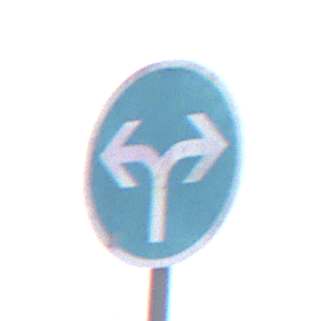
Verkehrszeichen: VorgeschriebeneFahrtrichtungRechtsOderLinks
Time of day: MorningAfternoon
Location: Outdoor (RoadRail)
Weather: Overcast
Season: NotSpecified
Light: Natural